Question: Recently we upgraded our code from Delphi 2009 to Delphi XE and updated our Indy components (not sure if this is relevant).
But ever since then we have had errors on Windows Server 2003 machines when loading and saving XML files.
'''
XMLDoc.LoadFromFile()
XMLDoc.SaveToFile()
'''

The DLL msvcrt.dll is much smaller on Windows Server 2003 (300kb or so) compared to over 600kb on other operating systems... So its missing something in that file and its causing the error...
Does anyone know how to fix this? Or is there an alternative to 'TXMLDocument' that I can try?
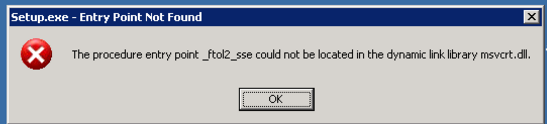
Answer: By default, 'TXMLDocument'/'IXMLDocument' is just a wrapper around the MSXML COM interfaces when running on Windows platforms. Neither 'TXMLDocument' nor Indy use the '_ftol2_sse()' function, or even link to msvcrt.dll. Something else in your project is at fault.